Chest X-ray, PA view. Patient: 19 years old, sex M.
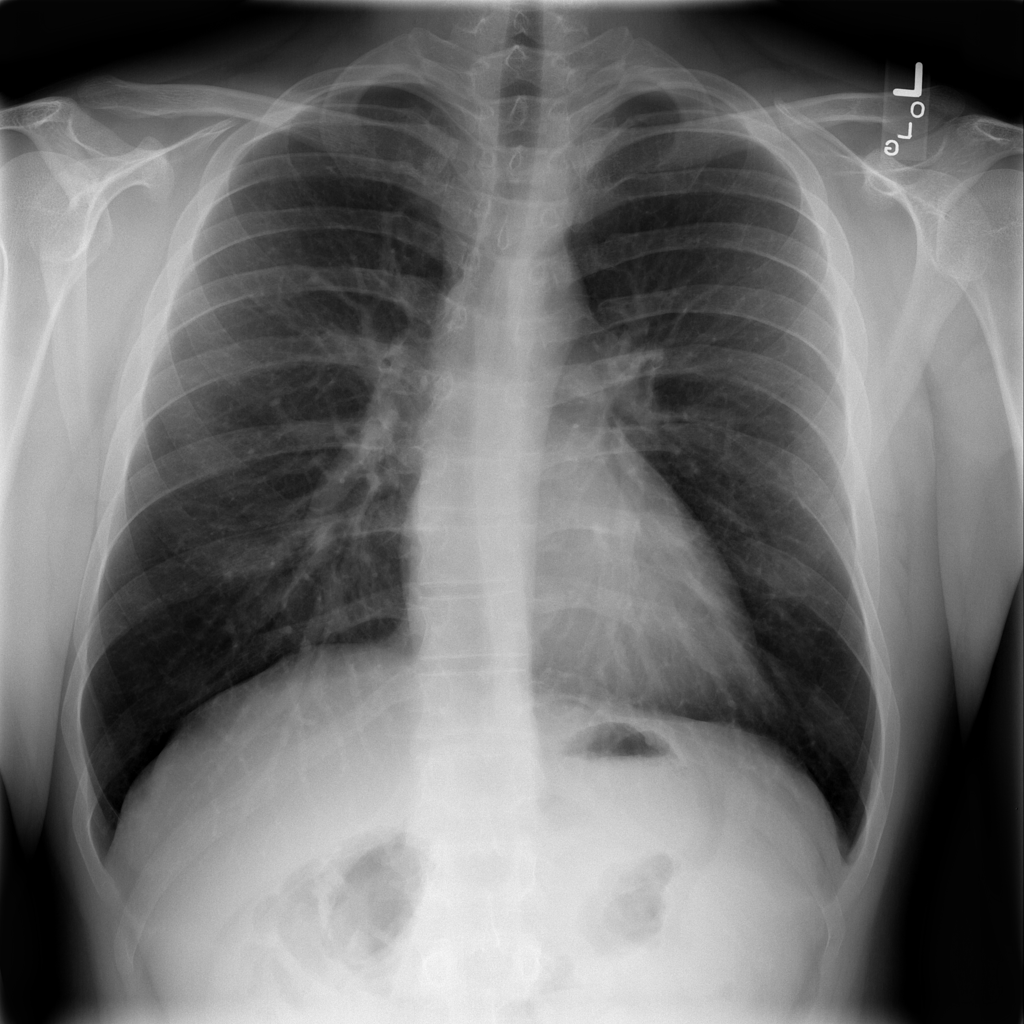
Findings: No Finding